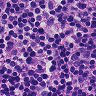
Metastatic tissue present: no